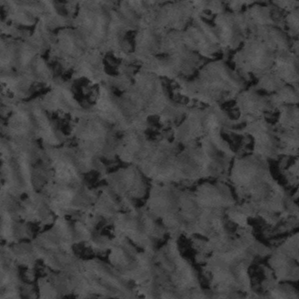
Label: frost